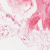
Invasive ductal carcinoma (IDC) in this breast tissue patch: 0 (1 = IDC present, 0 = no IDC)